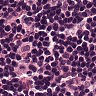
Metastatic tissue present: no